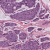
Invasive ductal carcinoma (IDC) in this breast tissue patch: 1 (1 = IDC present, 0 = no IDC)